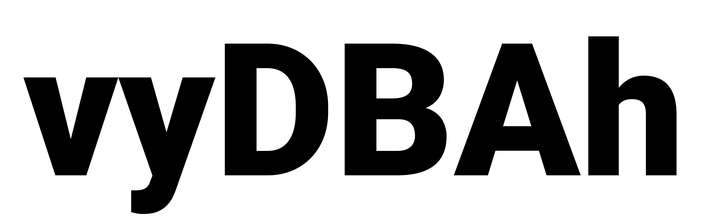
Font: Roboto_Black